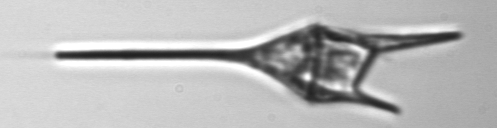
Label: Tripos_lineatus